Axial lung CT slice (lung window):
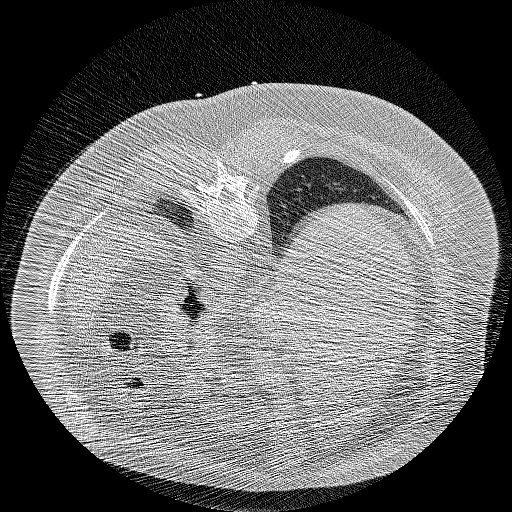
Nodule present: no